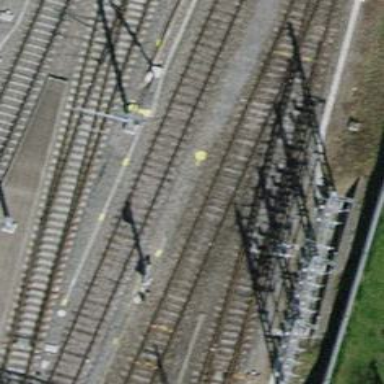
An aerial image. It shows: Siding railway track with electrified contact line.